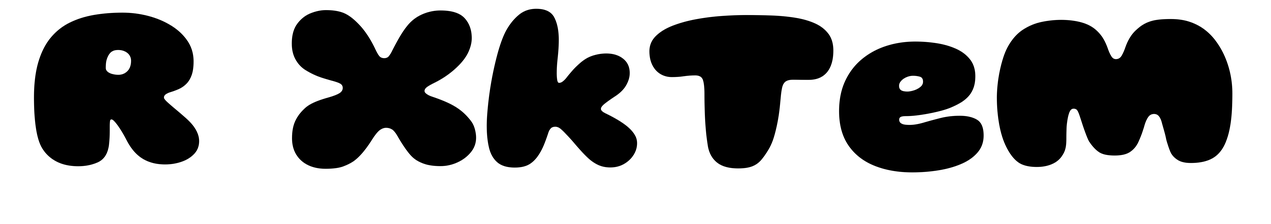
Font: Gluten_Black